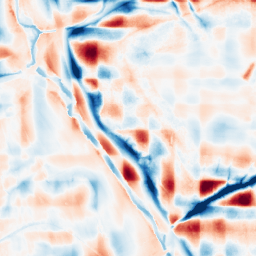
Category: wavelet
Decomposition family: wavelet_reverse_biorthogonal
Decomposition parameters: wavelet: rbio1.3
level: 5
Upsampling method: quadratic
Upsampling parameters: scale: 8
Upsampling scale: 8